Aerial crown-view tile of a tropical tree (Barro Colorado Island, Panama), acquired 20240716:
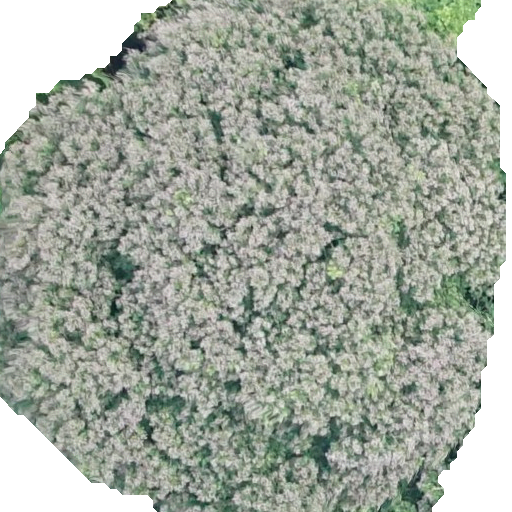
Species: Dipteryx oleifera
GBIF accepted scientific name: Dipteryx oleifera
Crown area: 395.758 m²